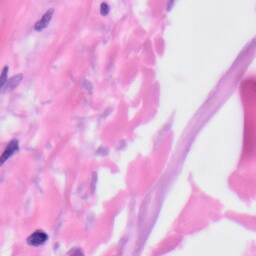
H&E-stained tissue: Skin